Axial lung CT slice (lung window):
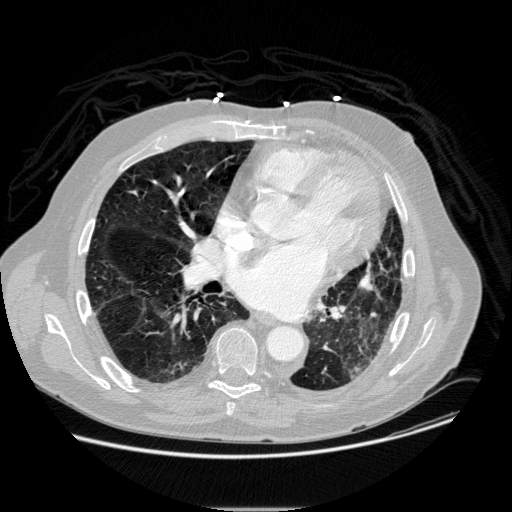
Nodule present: no